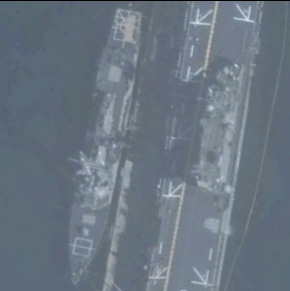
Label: destroyer